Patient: sex M, age 52
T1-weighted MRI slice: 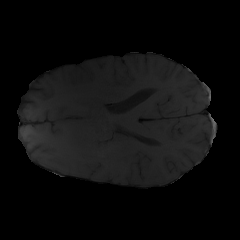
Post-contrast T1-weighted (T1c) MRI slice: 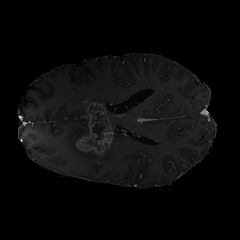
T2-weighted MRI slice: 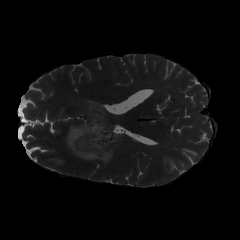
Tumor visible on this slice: yes
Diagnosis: Glioblastoma, IDH-wildtype
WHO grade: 4